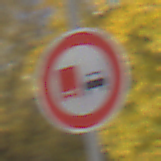
Verkehrszeichen: UeberholverbotKraftfahrzeuge
Umgebung: Outdoor, Urban
Tageszeit: SunriseSunset
Wetter: PartlyCloudy
Licht: Natural
Jahreszeit: Autumn
Kontrast: HighContrast